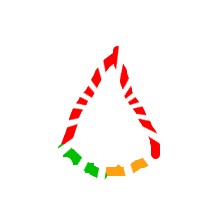
Shape: kite